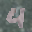
Label: 4